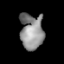
Tissue: lung
Cell type: Epithelial cells
Senescence score: 0.1986
Nuclear area (px): 818
Mean DAPI intensity: 141.401